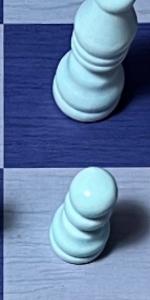
Label: Pawn_White